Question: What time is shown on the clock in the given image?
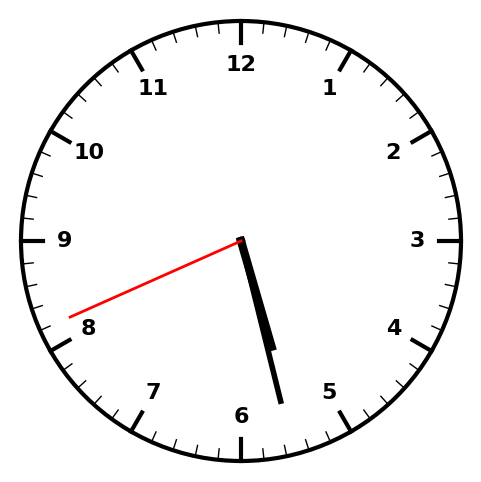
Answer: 05:27:41